Question: I'm aware that it is promoted to use Secure sockets and 'HTTPS' should be used instead of simple 'HTTP'. But the website I developed is hosted on a server, that has definitions for http only. Https would pop out a 404, that is why I want to use 'http://' instead of 'https://'.
I am currently editing the theme for Tumblr blog of mine, I'm using this code,
'''
<div class="each-object">
<h4>
<a href="http://www.aceinternationals.com"
target="_blank">2. Ace Internationals</a>
</h4>
</div>
'''
But when I save it, Tumblr changes the 'http://' to 'https://' which would always cause a '404'.

Have a look at the code highlighted and the URL (bottom left corner). They're both different.
What should I do, to over come this in Tumblr?
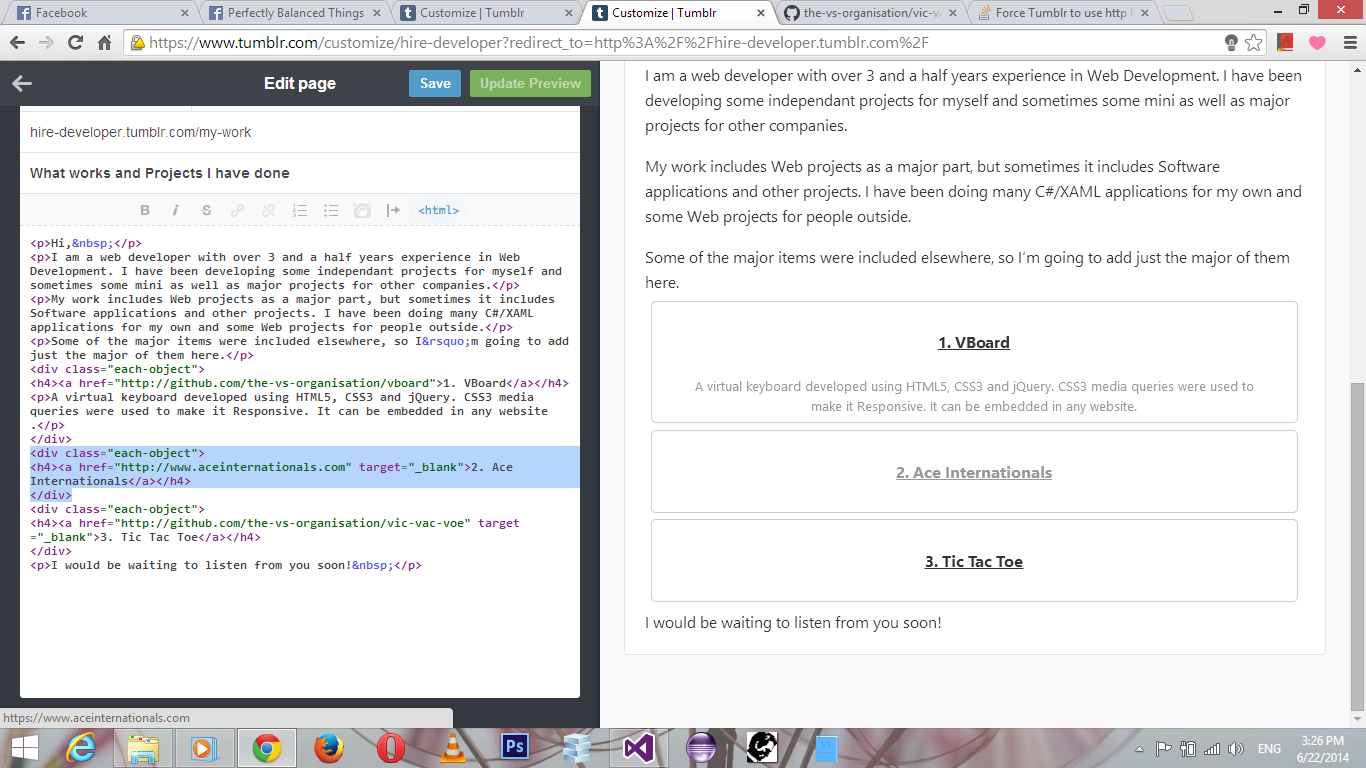
Answer: There is no way to over come this in Tumblr as the server converts this to 'https'. One trick that I came up with was to use goo.gl and shorten the link with 'http://'.
I converted the link to goo.gl shortened link and then used it in the template. It worked then!
I wonder when Tumblr would allow 'http://' links.